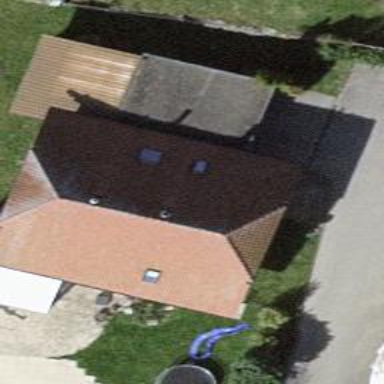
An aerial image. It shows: Detached building.